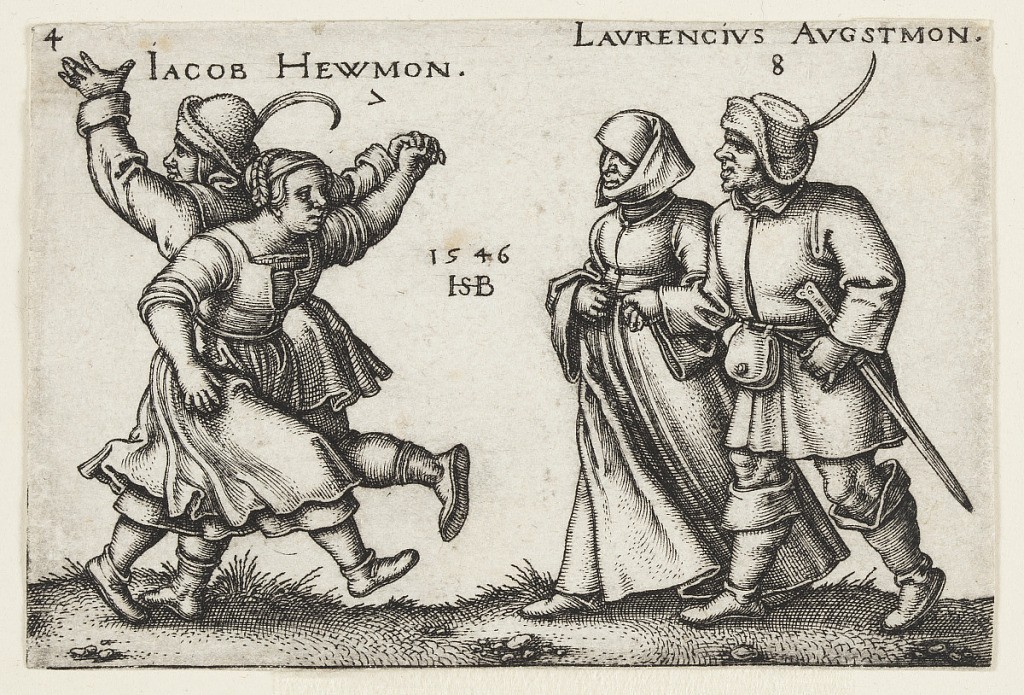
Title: July and August
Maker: Hans Sebald Beham, German, 1500–1550
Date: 1546
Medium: Engraving on off-white laid paper
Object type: Print
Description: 4 in a series of 10 plates